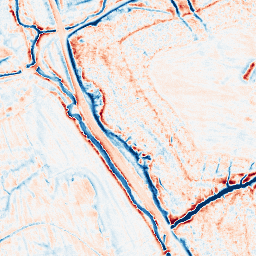
Category: edge_preserving
Decomposition family: anisotropic_diffusion
Decomposition parameters: iterations: 20
kappa: 100
gamma: 0.2
Upsampling method: quintic
Upsampling parameters: scale: 8
Upsampling scale: 8